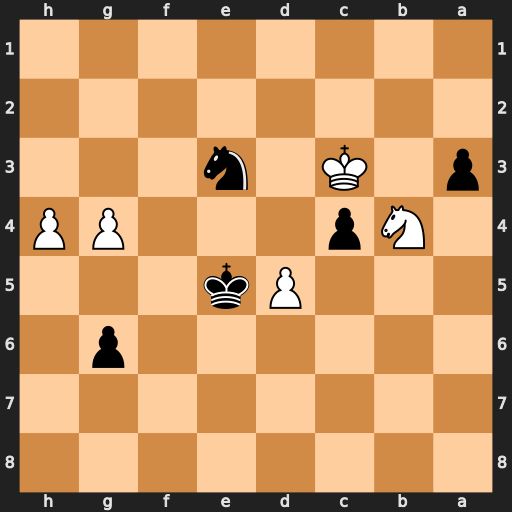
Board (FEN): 8/8/6p1/3Pk3/1Np3PP/p1K1n3/8/8
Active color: b
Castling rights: -
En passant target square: -
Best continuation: Nxd5+ Kxc4 Nxb4